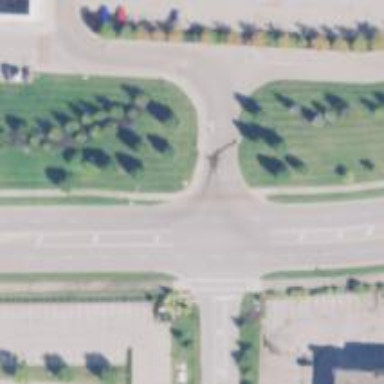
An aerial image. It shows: Zebra crossing on footway.